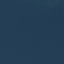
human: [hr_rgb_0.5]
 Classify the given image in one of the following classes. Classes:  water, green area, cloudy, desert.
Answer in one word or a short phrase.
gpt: water